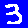
Digit: 3